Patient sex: M
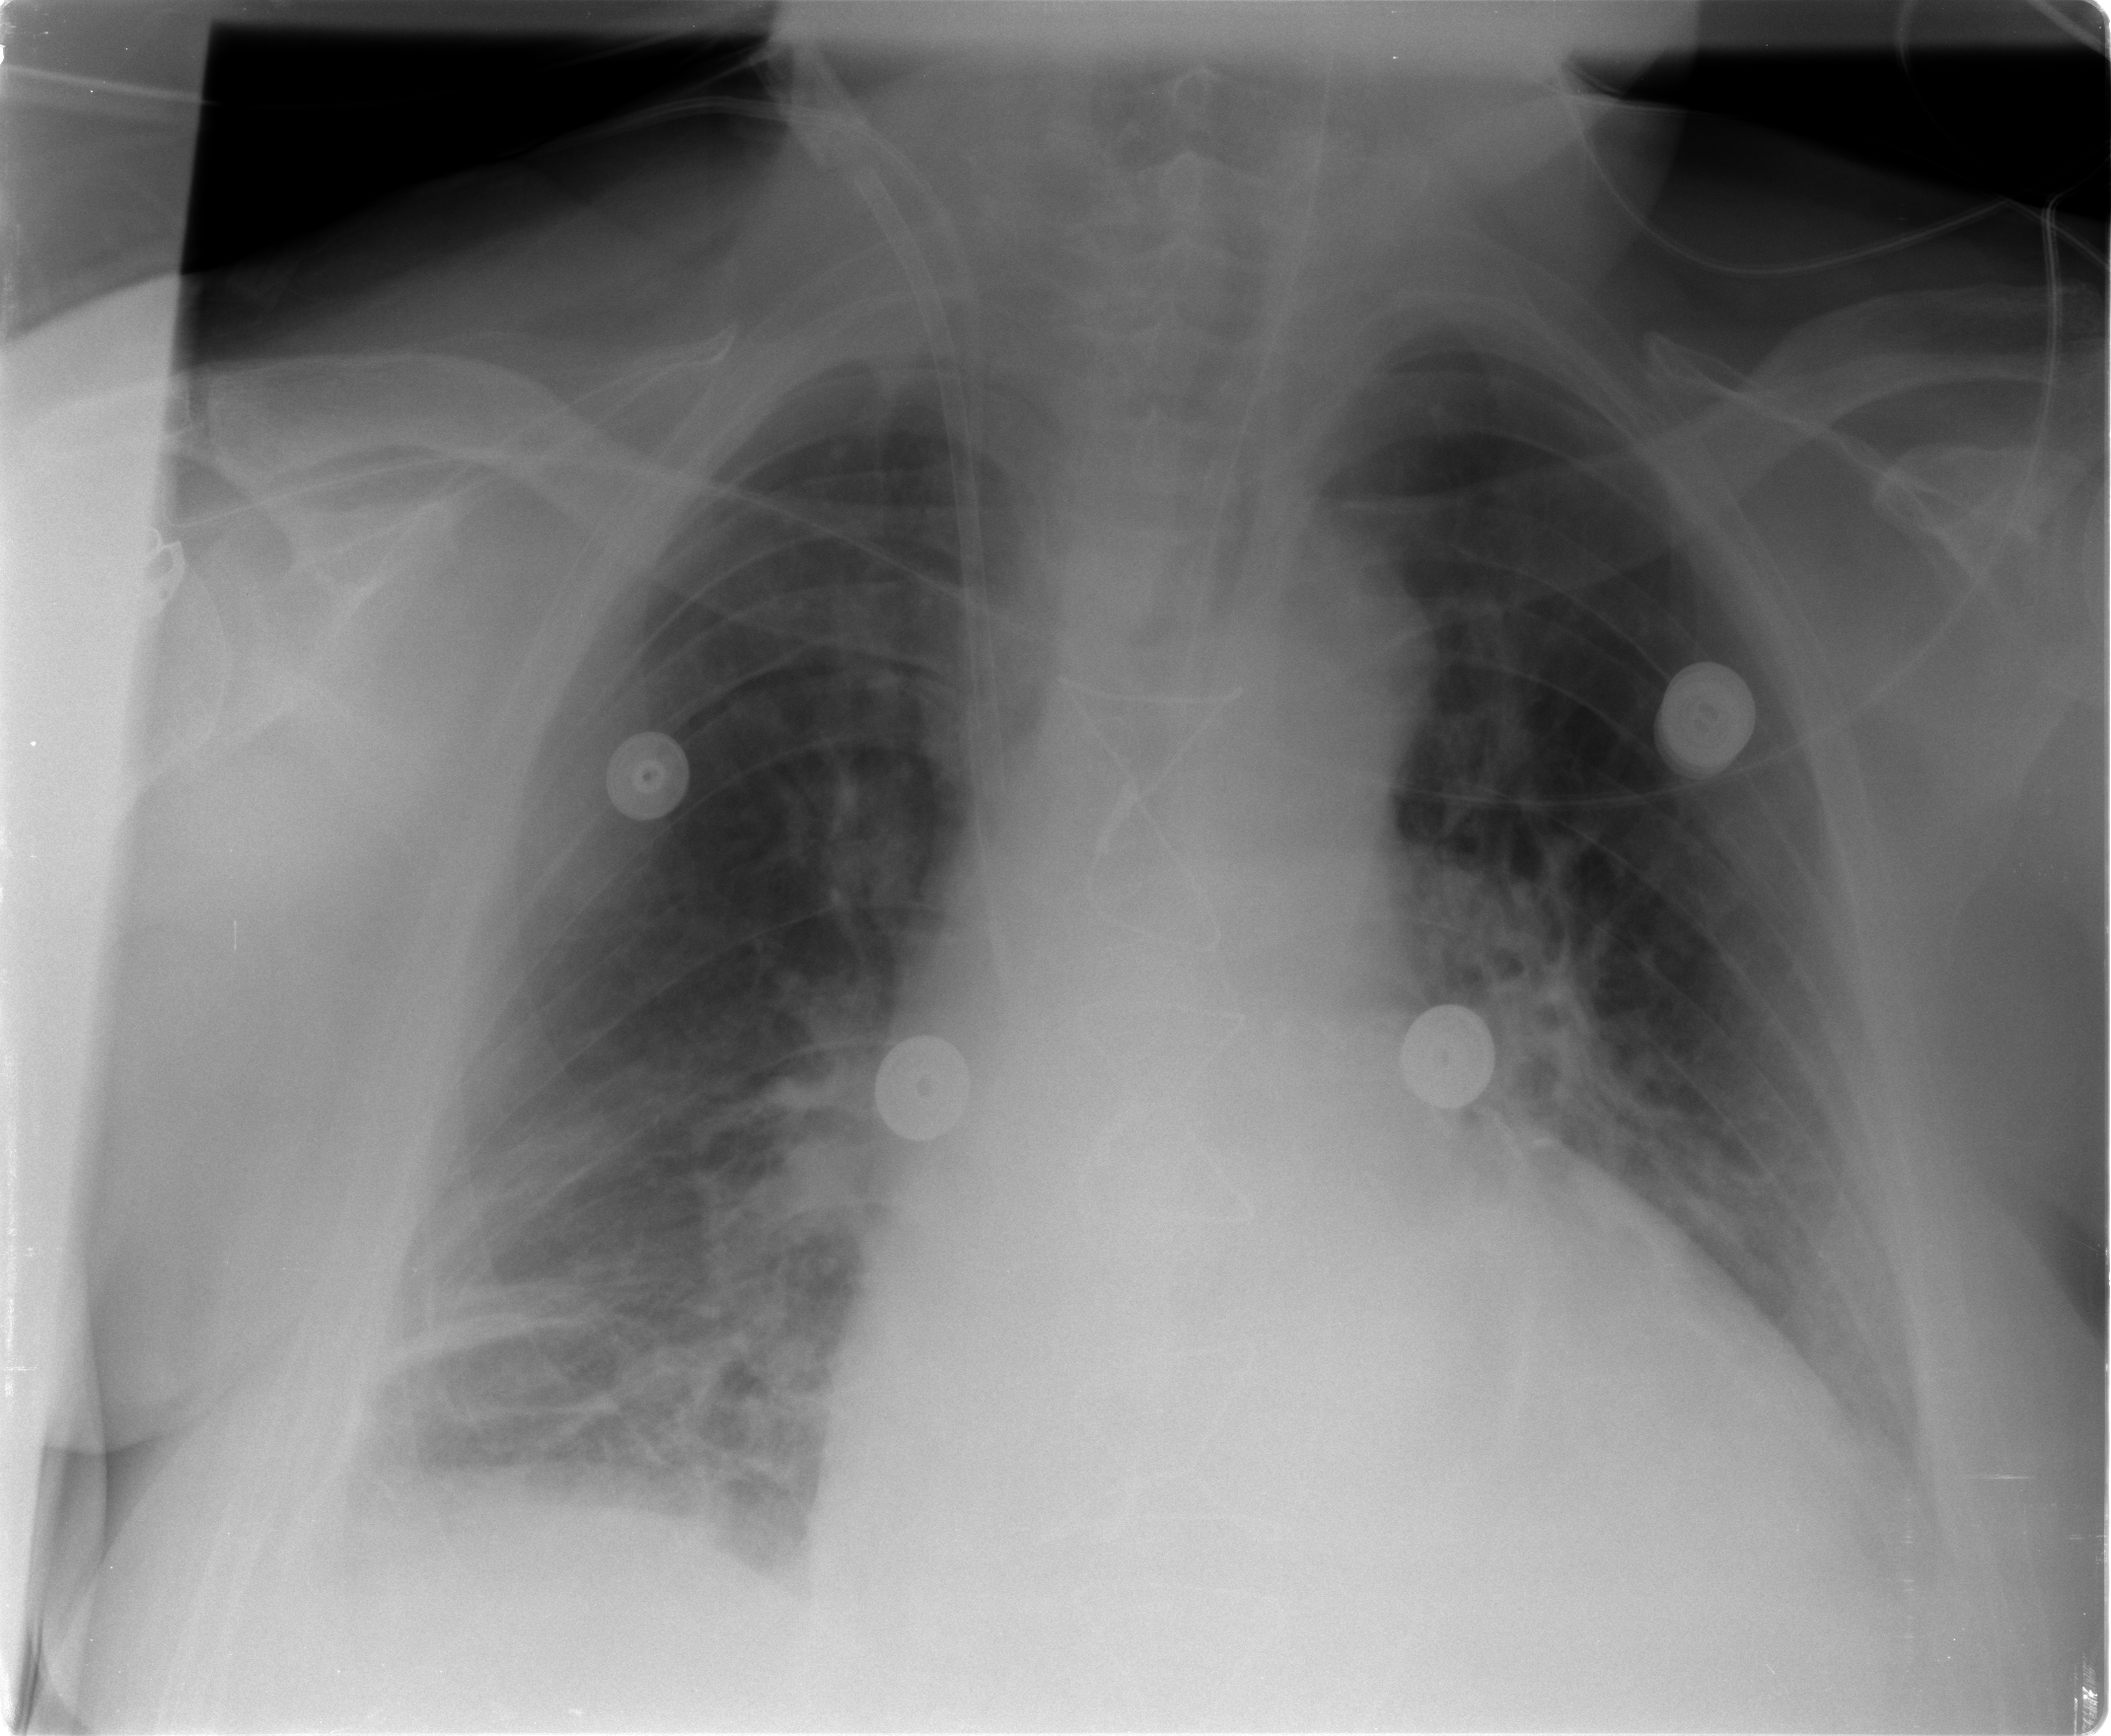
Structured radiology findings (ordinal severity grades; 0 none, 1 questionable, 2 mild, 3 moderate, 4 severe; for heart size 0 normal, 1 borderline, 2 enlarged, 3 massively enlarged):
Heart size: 2
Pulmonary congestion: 0
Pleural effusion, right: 2
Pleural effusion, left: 1
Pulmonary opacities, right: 2
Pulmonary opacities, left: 2
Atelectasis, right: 2
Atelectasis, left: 2